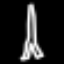
Label: The Eiffel Tower